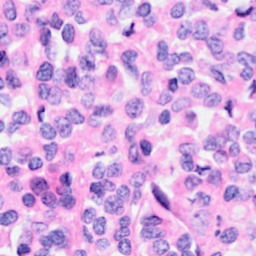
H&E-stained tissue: Breast